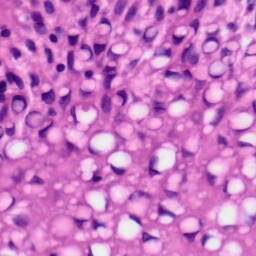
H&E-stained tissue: Tonsil